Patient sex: M
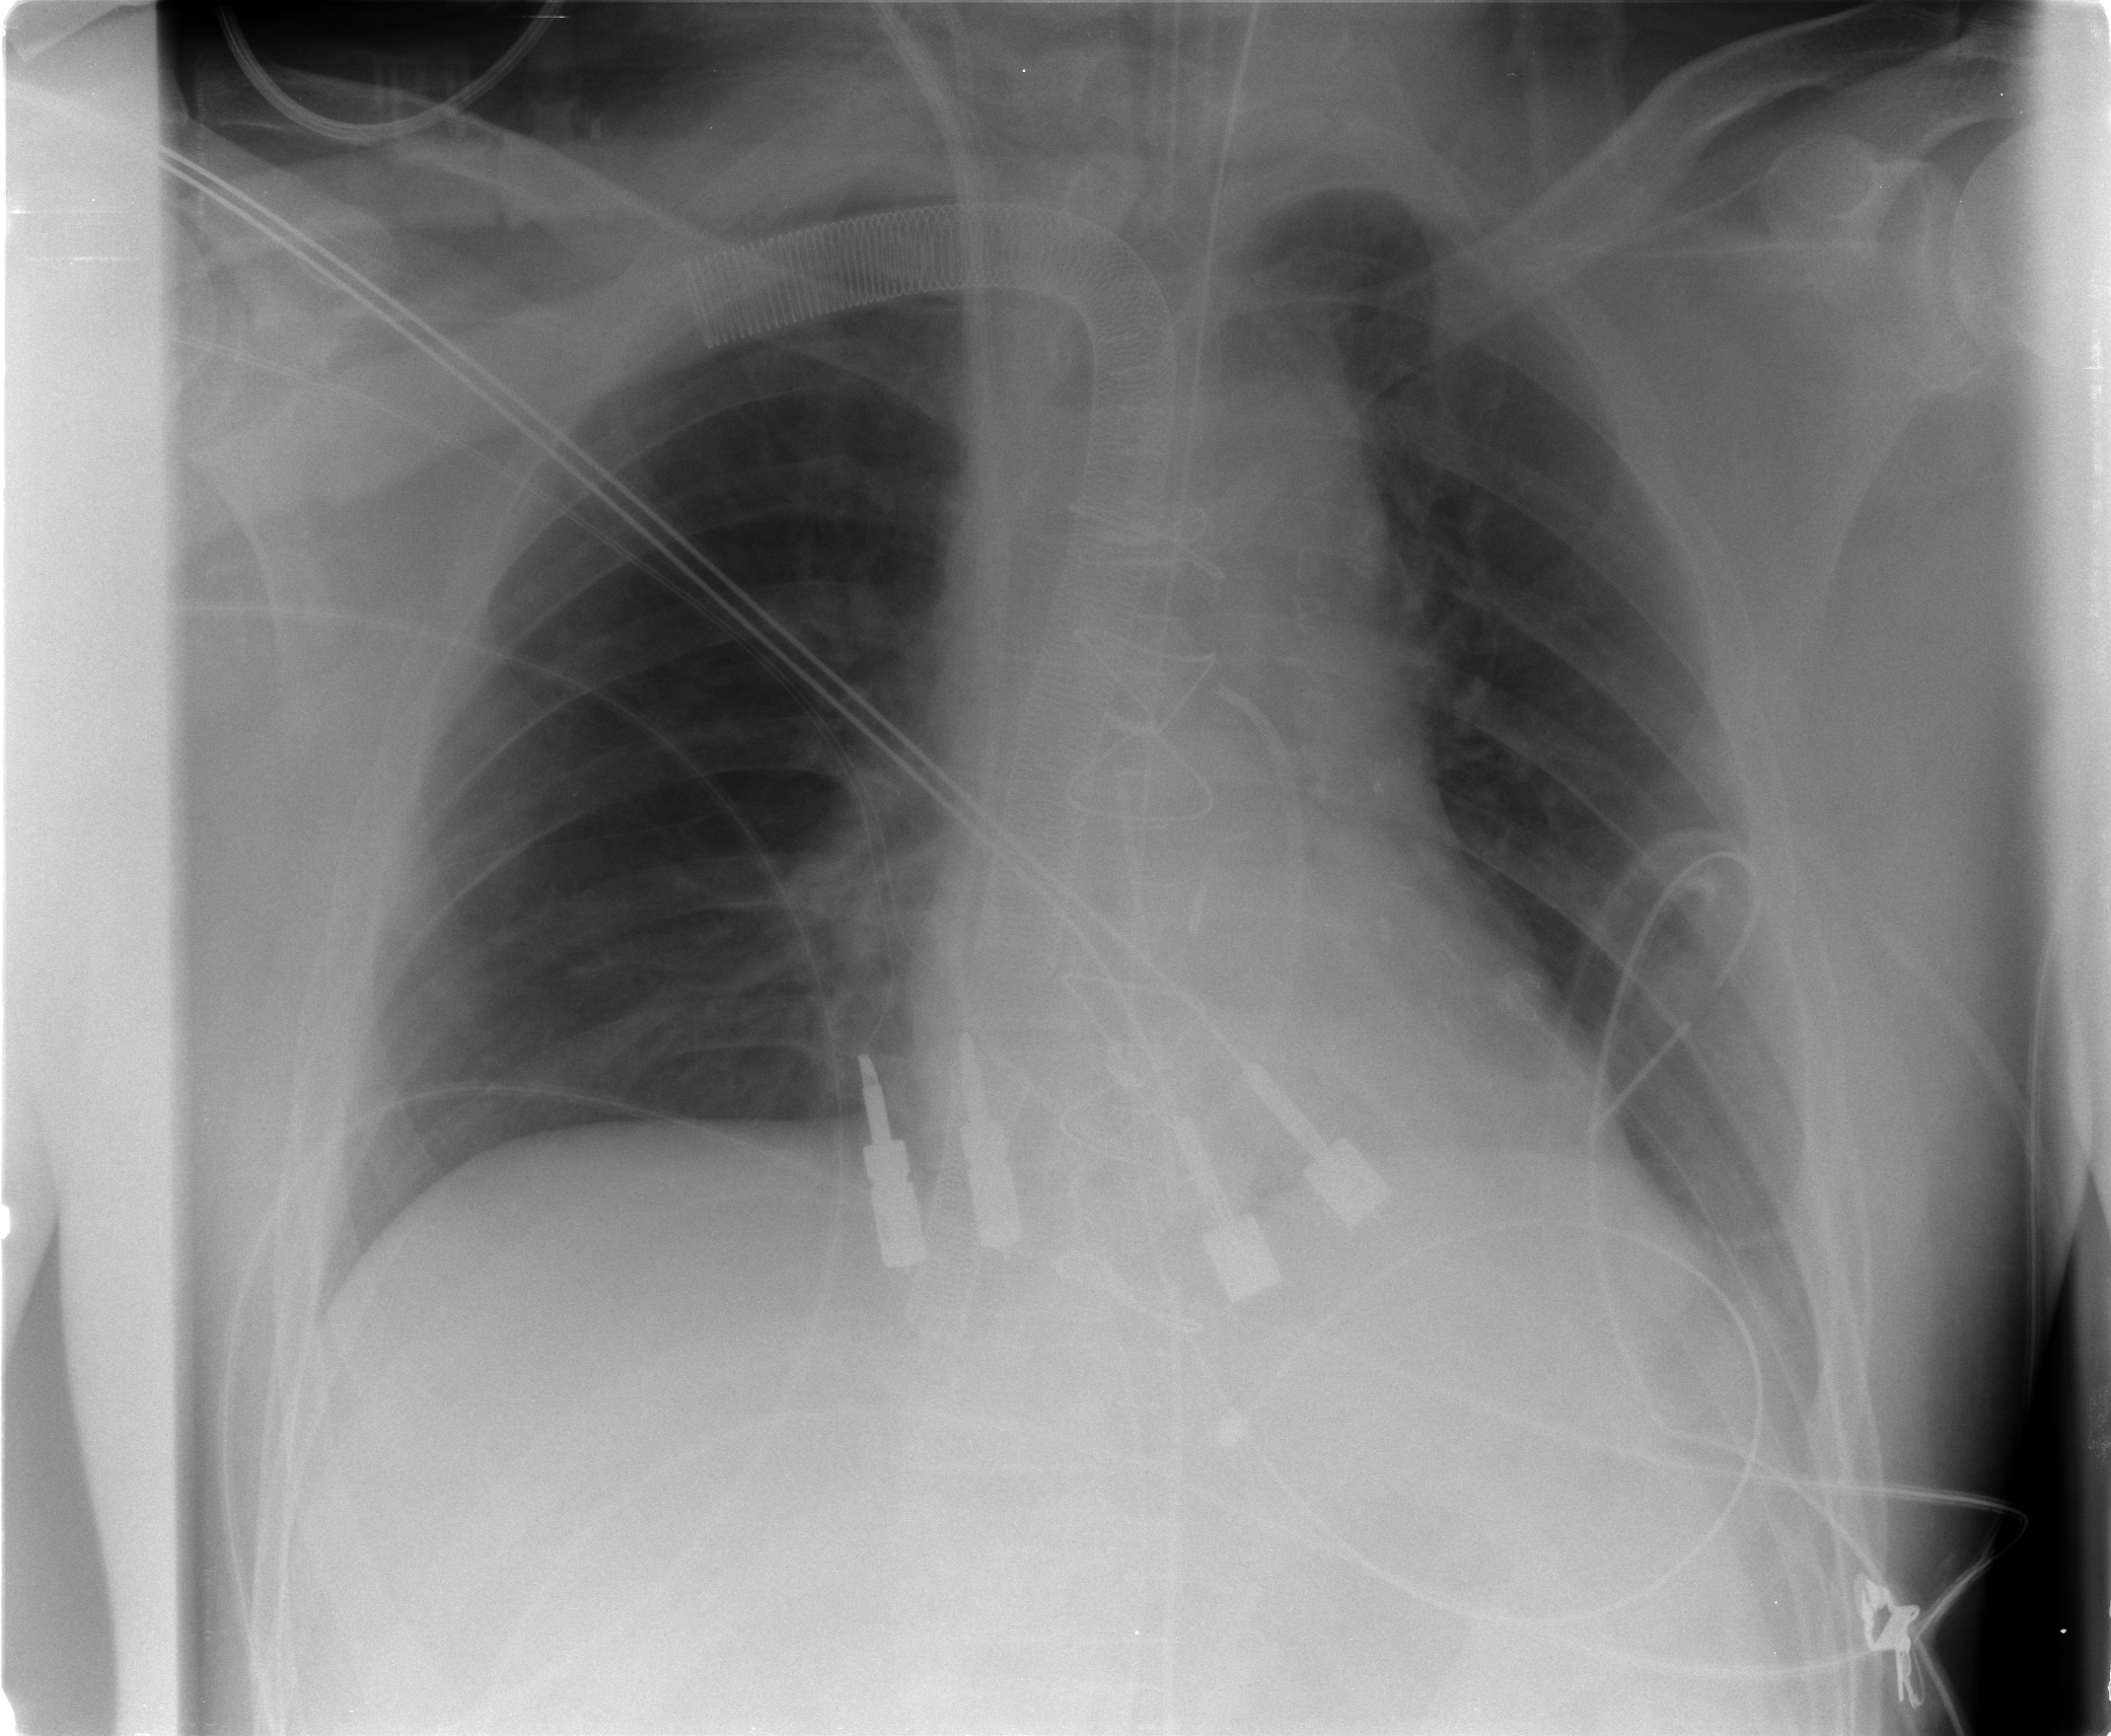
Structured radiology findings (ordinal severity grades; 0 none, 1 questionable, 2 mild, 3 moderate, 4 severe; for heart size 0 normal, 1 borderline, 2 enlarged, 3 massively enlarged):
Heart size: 0
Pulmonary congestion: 0
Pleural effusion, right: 0
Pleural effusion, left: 1
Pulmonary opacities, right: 0
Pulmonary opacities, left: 0
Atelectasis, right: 0
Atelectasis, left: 0